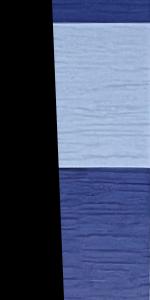
Label: Empty